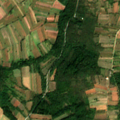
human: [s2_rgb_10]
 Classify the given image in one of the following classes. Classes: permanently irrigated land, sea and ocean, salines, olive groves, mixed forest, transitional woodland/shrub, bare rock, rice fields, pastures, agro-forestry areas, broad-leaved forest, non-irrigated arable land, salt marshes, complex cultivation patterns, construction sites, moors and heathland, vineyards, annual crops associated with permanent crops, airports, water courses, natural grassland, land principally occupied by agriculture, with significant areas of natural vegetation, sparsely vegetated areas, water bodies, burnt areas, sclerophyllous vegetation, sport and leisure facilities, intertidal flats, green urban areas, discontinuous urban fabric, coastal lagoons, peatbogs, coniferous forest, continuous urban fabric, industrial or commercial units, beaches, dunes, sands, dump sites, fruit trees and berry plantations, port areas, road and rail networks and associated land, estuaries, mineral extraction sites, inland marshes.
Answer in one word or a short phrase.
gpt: non-irrigated arable land, vineyards, complex cultivation patterns, land principally occupied by agriculture, with significant areas of natural vegetation, broad-leaved forest